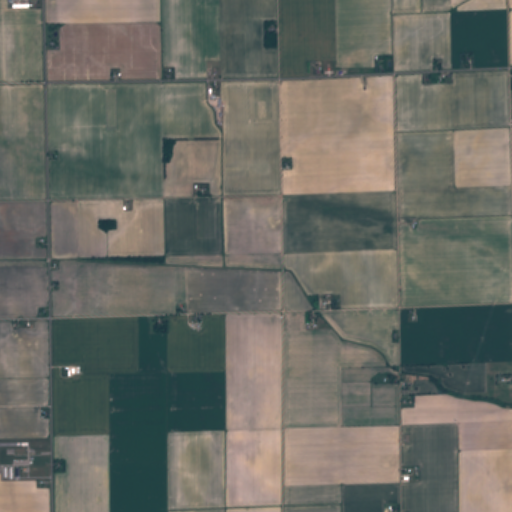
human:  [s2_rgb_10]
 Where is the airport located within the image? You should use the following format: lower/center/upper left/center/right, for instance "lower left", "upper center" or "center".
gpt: The airport is located in the lower left of the image.
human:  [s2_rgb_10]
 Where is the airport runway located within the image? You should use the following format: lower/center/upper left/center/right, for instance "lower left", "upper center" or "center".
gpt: The airport runway is located in the lower left of the image.
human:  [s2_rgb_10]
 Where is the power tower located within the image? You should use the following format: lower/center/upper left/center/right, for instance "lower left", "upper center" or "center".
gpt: The power tower is located in the lower right of the image.
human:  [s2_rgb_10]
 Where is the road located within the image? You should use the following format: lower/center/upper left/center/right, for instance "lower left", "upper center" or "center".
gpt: There is no road in the image.